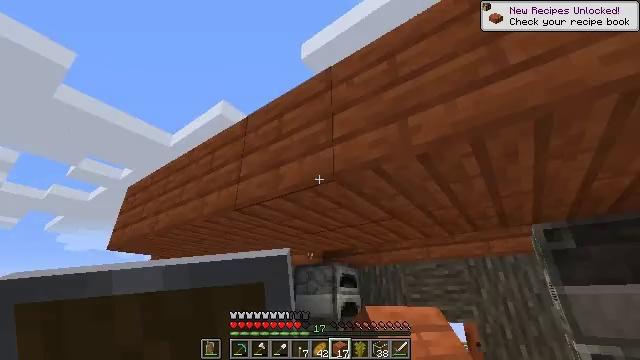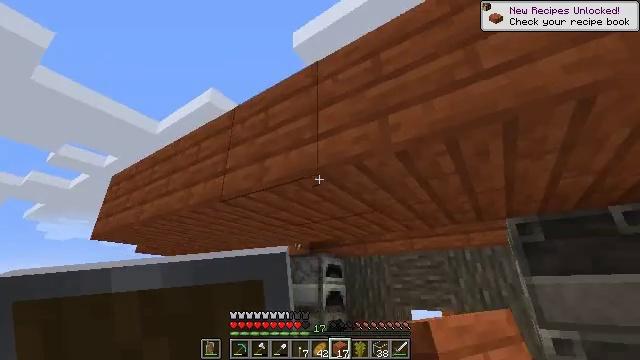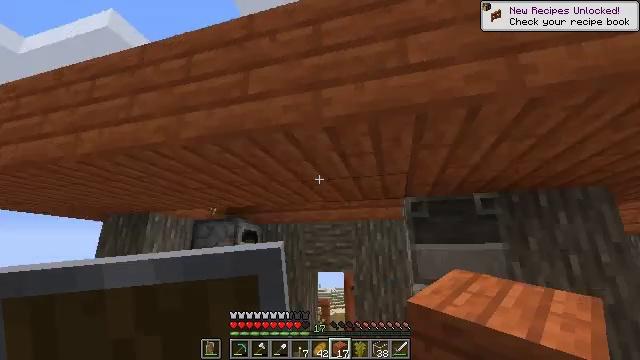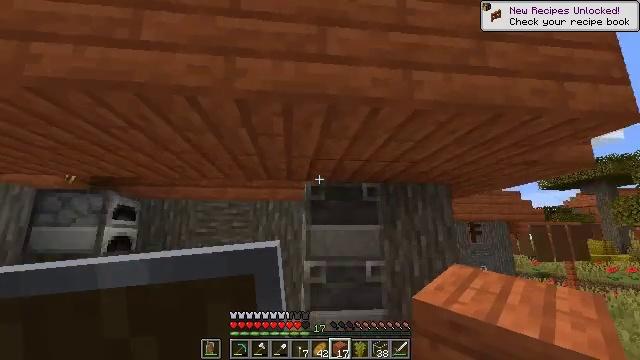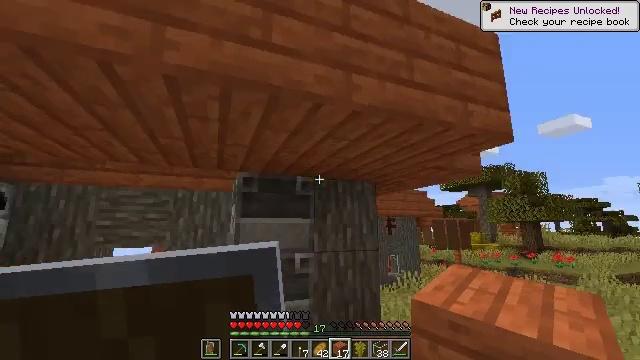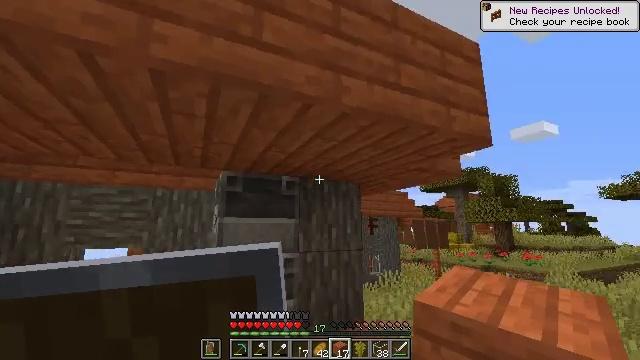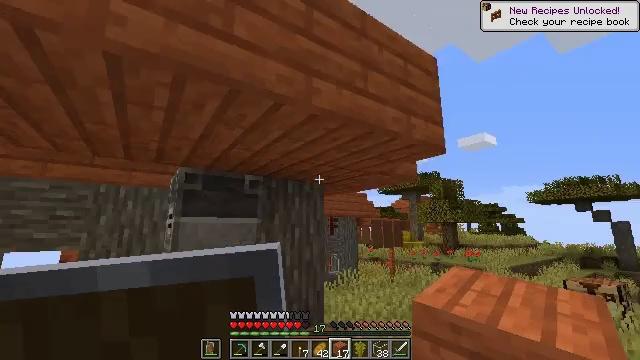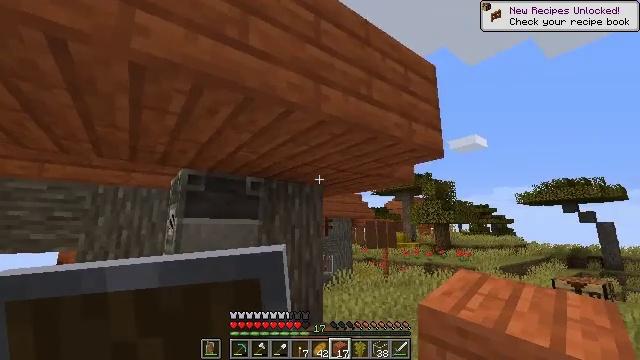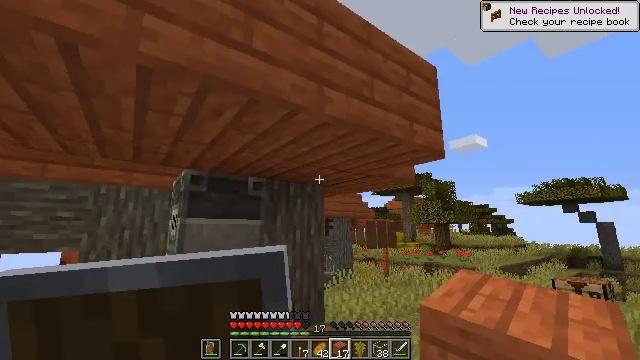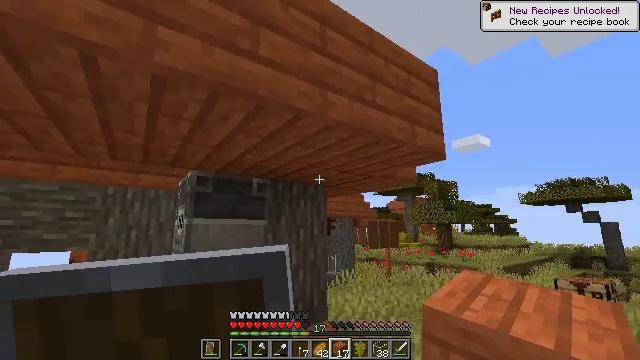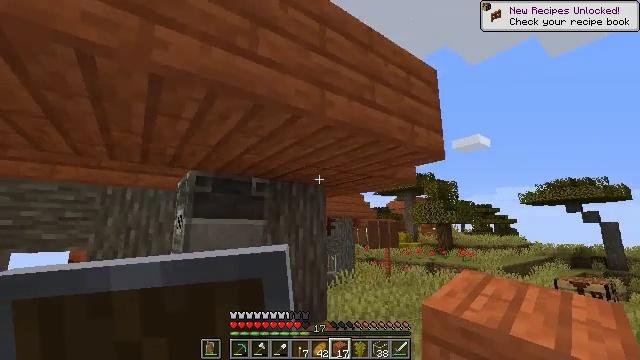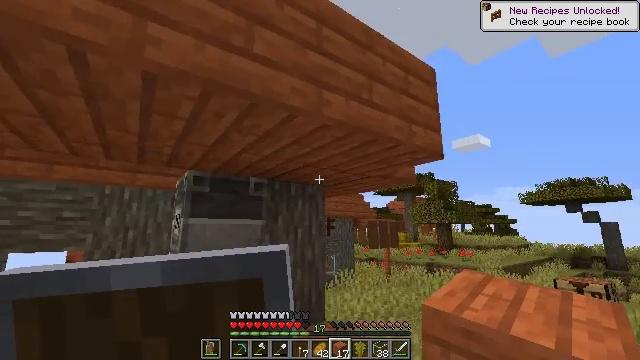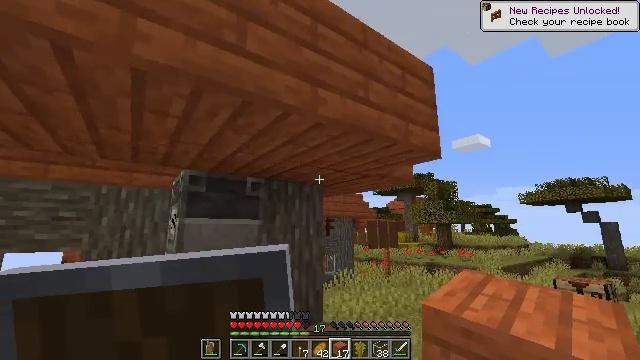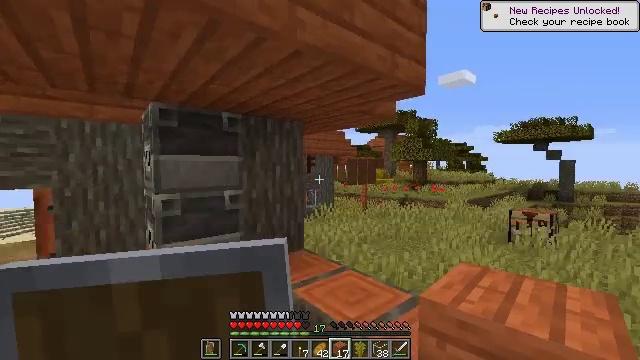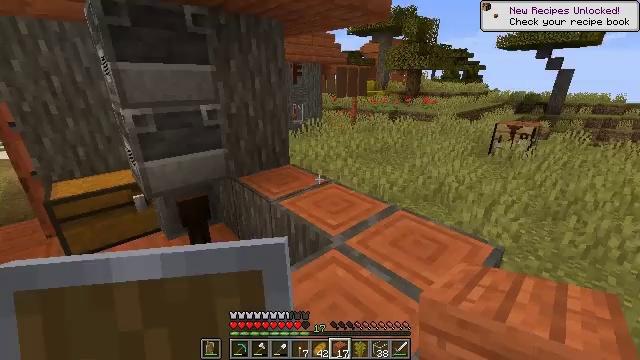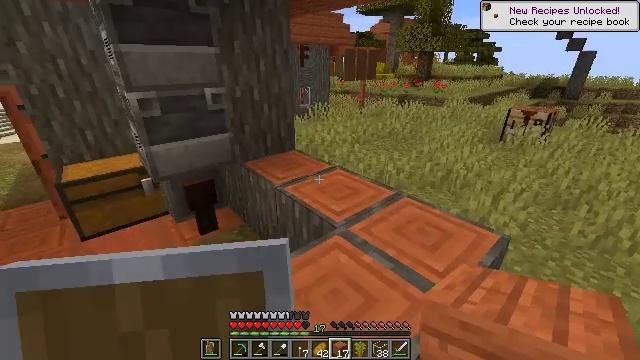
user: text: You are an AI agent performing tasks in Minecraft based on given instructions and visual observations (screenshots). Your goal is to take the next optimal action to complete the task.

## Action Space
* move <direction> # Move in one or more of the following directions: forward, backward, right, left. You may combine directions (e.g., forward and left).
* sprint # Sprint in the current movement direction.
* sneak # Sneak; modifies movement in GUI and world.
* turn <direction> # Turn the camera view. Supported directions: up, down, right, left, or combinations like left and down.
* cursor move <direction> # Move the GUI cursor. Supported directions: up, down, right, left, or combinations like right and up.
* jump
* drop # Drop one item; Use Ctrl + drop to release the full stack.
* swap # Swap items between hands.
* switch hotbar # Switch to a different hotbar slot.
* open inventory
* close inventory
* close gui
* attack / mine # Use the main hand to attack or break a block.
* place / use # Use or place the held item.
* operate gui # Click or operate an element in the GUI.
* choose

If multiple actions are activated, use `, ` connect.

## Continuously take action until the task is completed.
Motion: motion action
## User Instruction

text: Use planks to craft acacia stairs.
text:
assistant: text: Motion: move left, sneak, turn right and down
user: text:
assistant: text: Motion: move left, sneak, turn right and down
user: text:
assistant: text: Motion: move left, sneak, turn right and down
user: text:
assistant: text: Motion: move left, sneak, turn right and down
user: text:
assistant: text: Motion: move left, sneak, turn right
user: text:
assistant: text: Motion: move back and move left, sneak, turn right
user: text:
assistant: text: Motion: move back and move left, sneak, turn right
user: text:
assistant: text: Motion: move back and move right, sneak
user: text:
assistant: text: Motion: move back and move right, sneak
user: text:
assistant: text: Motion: move right, sneak
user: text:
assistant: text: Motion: move right, sneak
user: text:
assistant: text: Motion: move right, sneak
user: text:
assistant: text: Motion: move right, sneak, turn right and down
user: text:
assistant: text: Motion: move right, sneak, turn right and down
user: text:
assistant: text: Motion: move right, sneak, turn left and down
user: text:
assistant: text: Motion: move right, sneak
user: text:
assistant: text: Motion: move right, sneak
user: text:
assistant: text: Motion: move right, sneak
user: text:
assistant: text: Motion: move right, sneak
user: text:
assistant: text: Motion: move right, sneak
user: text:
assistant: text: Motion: move right, sneak
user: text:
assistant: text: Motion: move right, sneak, turn left and up
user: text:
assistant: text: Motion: move right, sneak, turn up
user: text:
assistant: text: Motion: move right, sneak, turn up
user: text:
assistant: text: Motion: move right, sneak, turn left and up
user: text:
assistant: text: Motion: move right, sneak, turn left and up
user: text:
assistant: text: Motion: move right, sneak
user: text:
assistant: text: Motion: move right, sneak
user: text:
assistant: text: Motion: sneak
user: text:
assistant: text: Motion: sneak, turn left